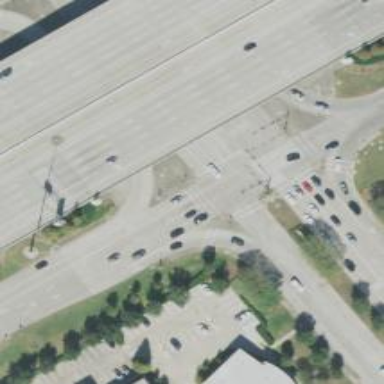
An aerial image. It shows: Secondary link road.